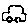
Label: car